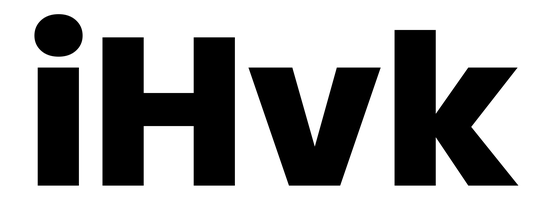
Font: Poppins-ExtraBold